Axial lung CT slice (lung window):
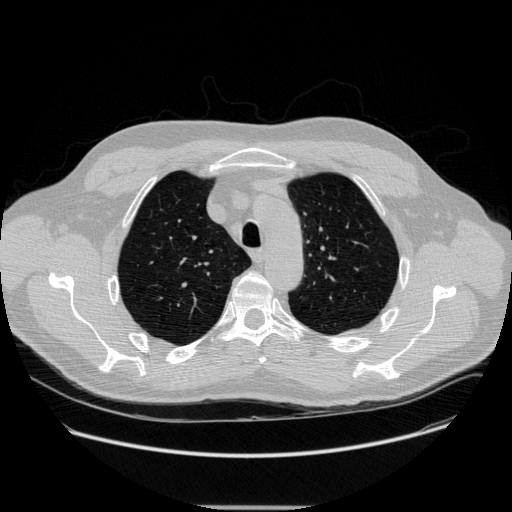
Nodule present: no